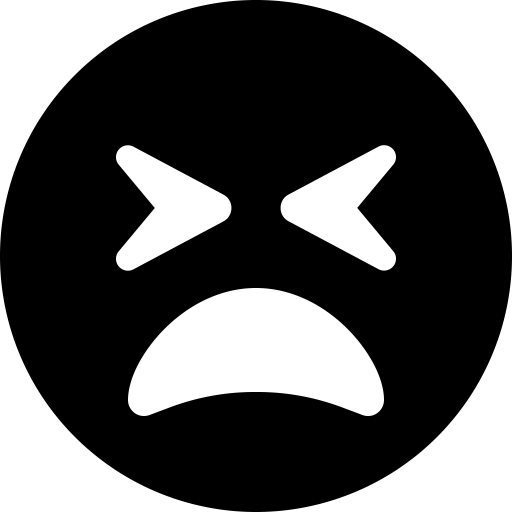
Tags: icon, FontAwesome, fa-icon, solid, face, tired